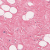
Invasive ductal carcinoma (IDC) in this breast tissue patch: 0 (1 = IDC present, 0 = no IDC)